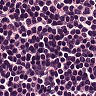
Metastatic tissue present: no